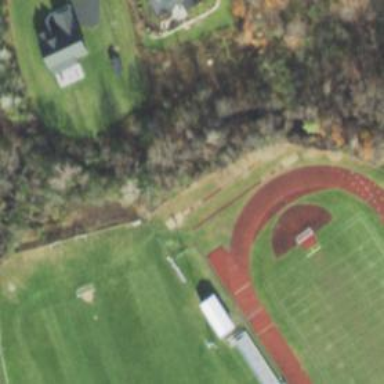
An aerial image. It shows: Track located within leisure land area.